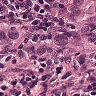
Metastatic tissue present: yes